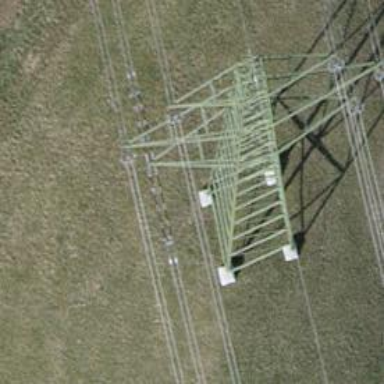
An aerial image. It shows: Lattice structure tower used for power distribution.